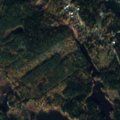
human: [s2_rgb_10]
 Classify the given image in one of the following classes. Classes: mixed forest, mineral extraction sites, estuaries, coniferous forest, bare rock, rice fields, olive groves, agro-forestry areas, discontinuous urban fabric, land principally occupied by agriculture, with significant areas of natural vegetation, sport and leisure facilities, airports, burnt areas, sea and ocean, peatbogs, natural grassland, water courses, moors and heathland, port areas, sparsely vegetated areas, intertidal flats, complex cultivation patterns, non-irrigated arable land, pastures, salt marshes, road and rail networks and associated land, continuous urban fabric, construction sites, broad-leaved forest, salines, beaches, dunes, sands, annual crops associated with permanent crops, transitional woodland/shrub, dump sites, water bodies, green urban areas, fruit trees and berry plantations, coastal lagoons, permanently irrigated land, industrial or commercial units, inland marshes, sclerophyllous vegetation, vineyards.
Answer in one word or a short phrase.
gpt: coniferous forest, mixed forest, sea and ocean